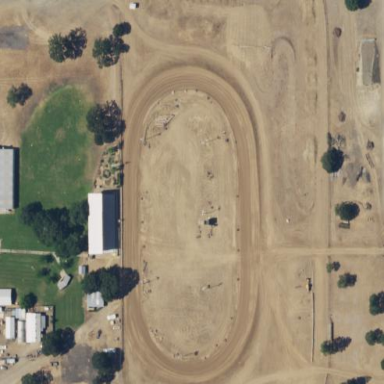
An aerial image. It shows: Dirt raceway for motor sports.